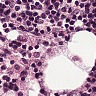
Metastatic tissue present: no